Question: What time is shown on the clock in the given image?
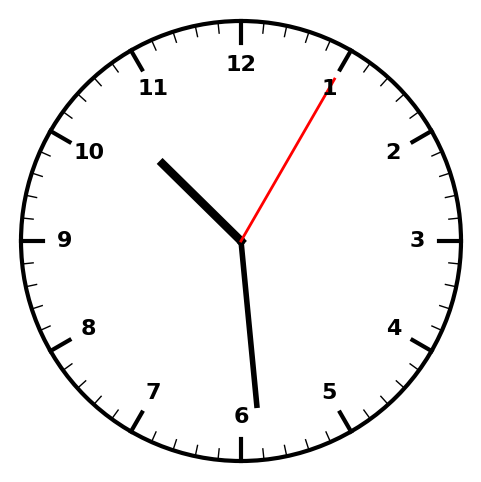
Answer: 10:29:05